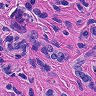
Metastatic tissue present: yes